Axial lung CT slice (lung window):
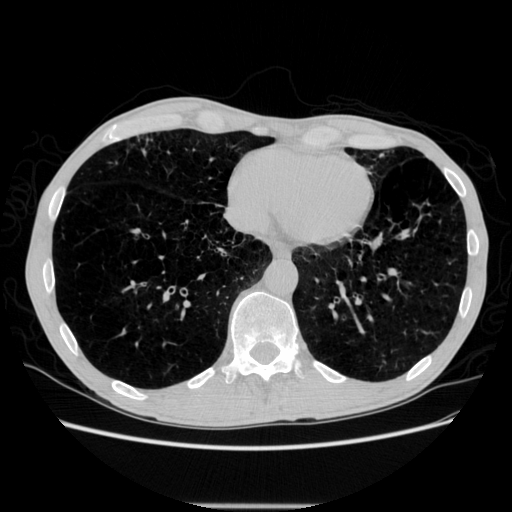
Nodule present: no